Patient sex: F
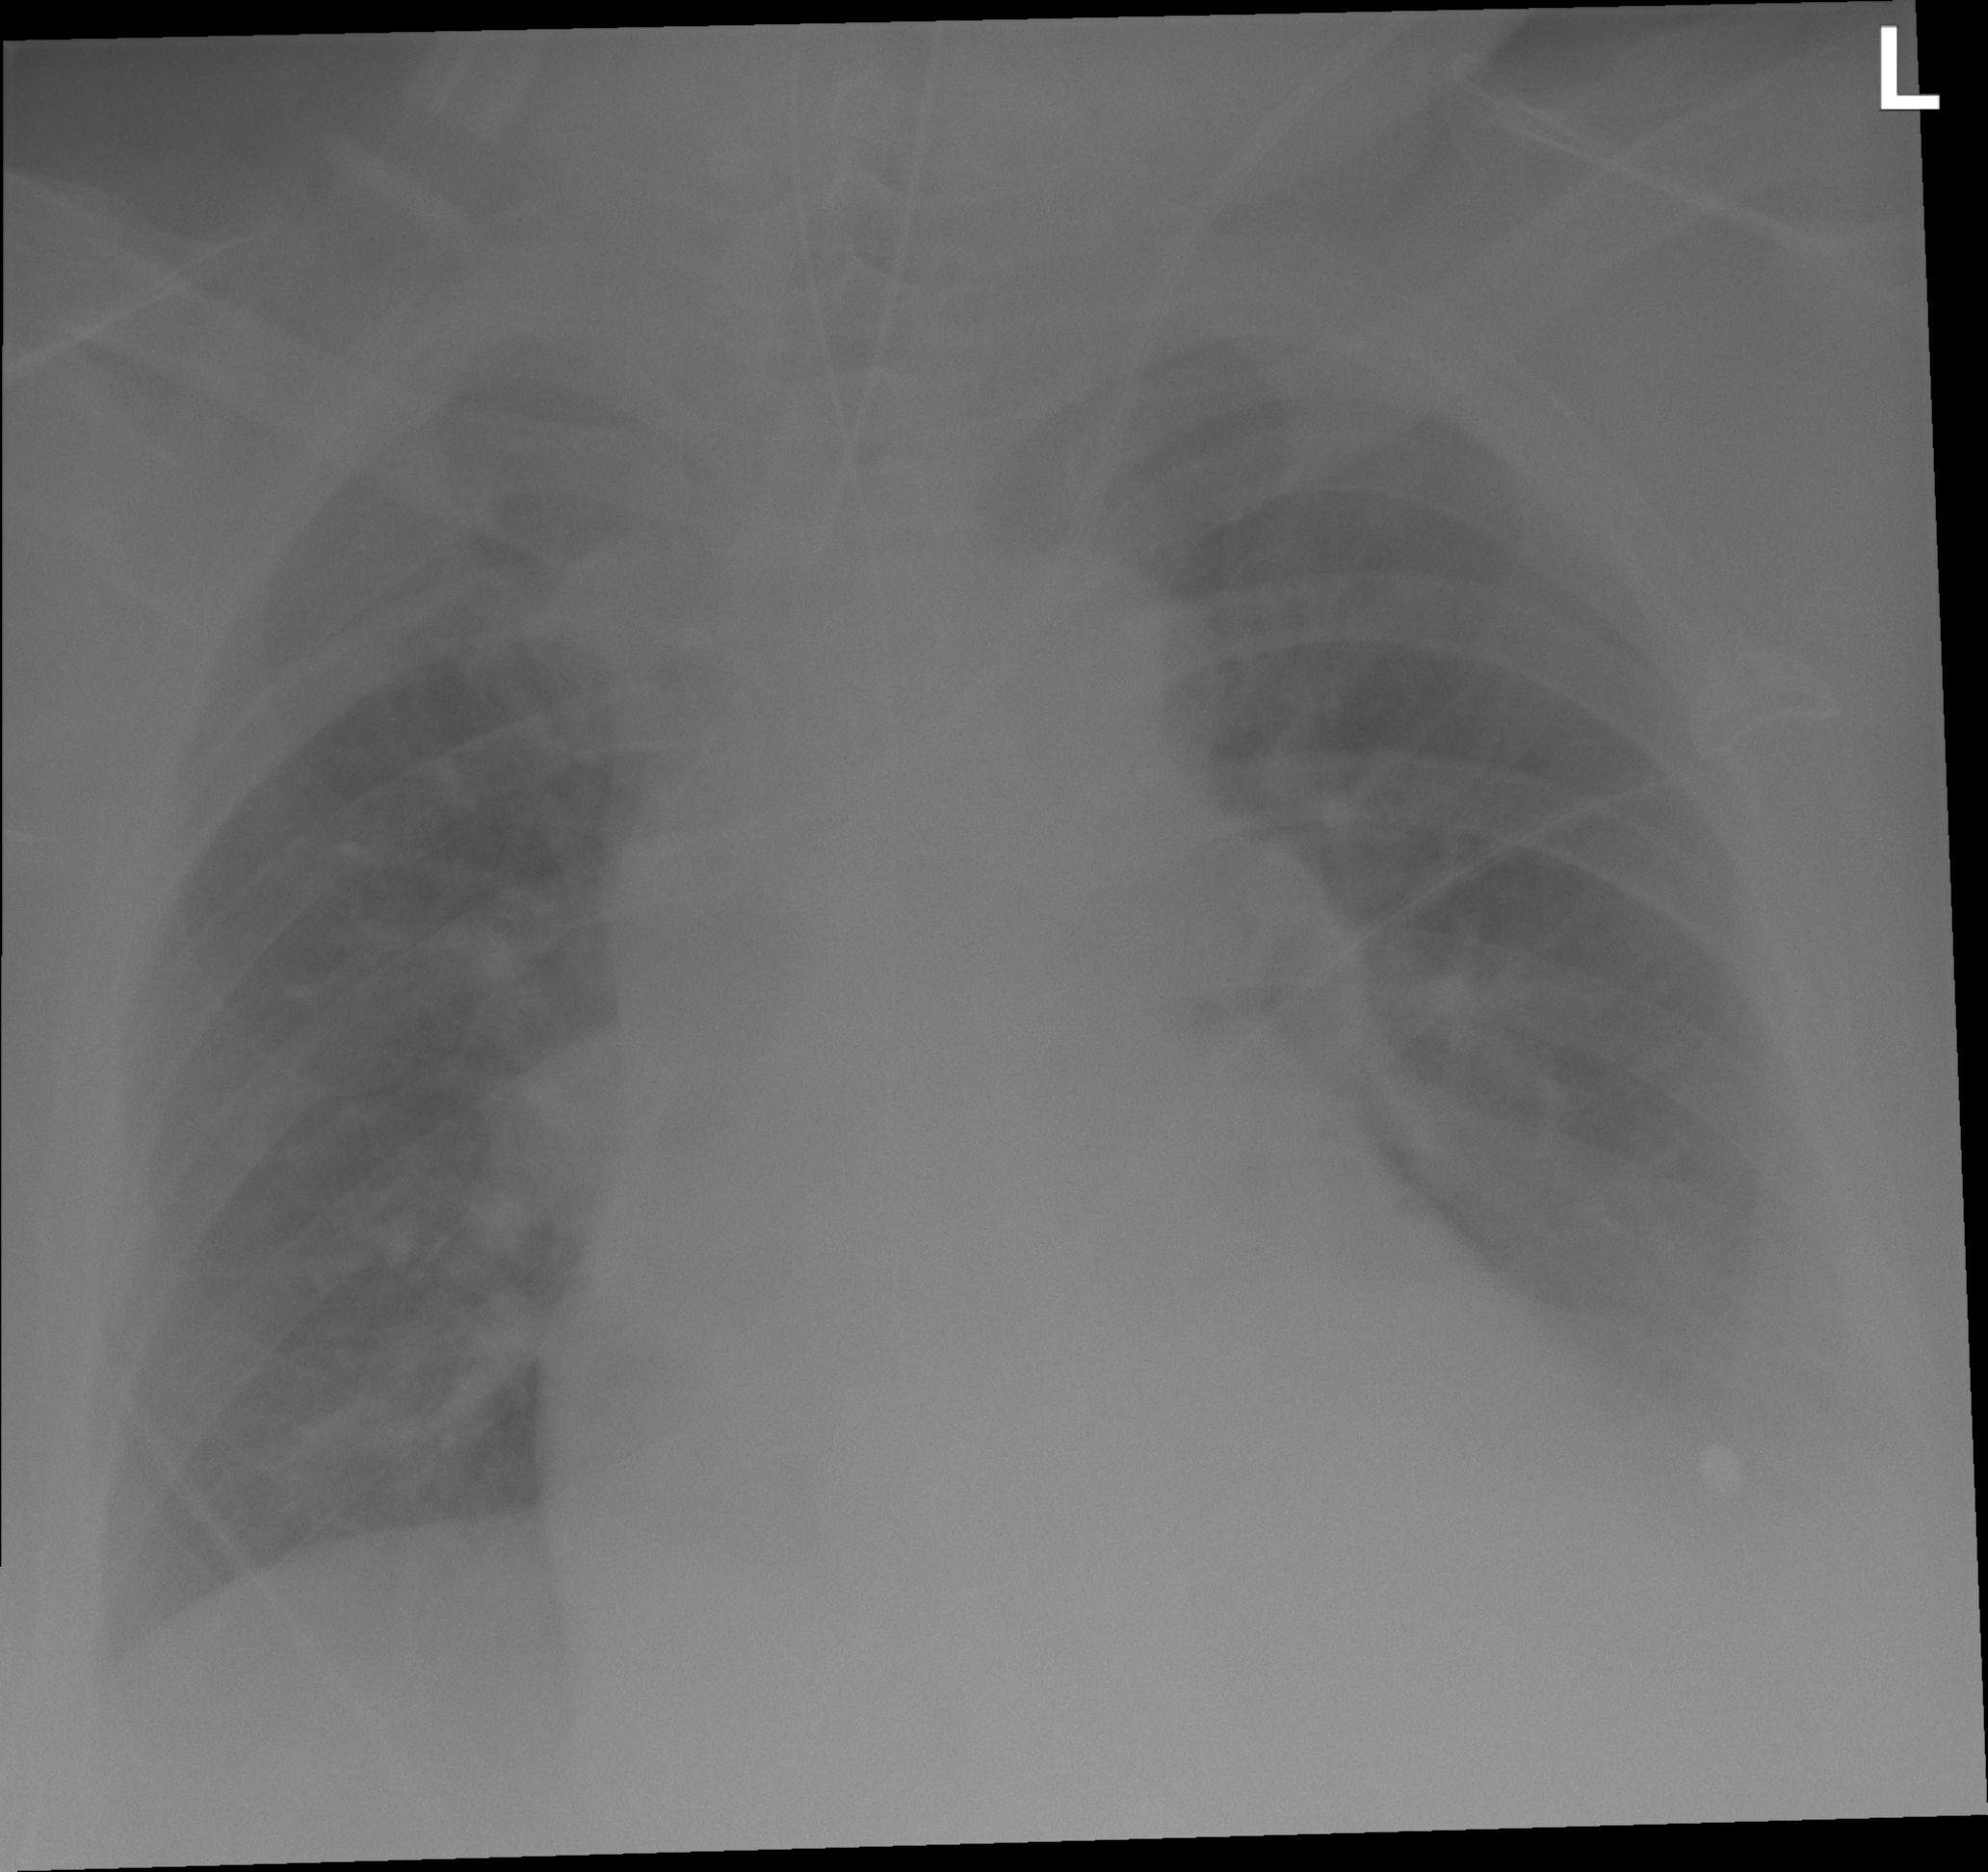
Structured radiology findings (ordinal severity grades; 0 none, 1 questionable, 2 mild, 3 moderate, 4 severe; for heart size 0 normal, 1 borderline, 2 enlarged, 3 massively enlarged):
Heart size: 2
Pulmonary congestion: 2
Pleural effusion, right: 0
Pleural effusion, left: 2
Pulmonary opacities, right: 0
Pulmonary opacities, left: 0
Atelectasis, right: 0
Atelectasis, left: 2